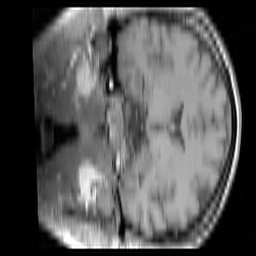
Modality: T1w
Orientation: coronal
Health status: ill
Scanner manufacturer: siemens
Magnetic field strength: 3 T
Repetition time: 0.4 s
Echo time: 0.00272 s